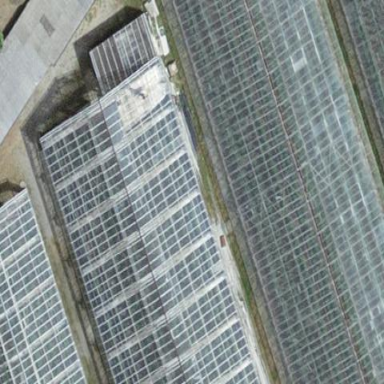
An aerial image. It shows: Greenhouse.